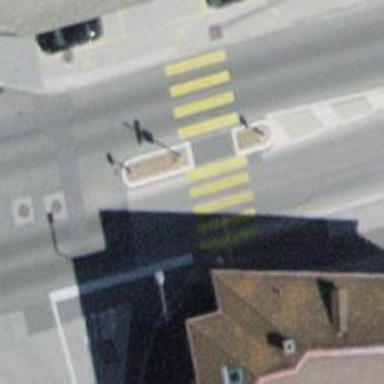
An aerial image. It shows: Marked crossing with zebra sign and island in the middle.